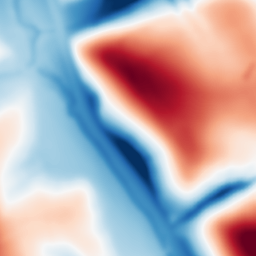
Category: multiscale
Decomposition family: dog
Decomposition parameters: sigma_low: 3
sigma_high: 50
Upsampling method: regularized
Upsampling parameters: scale: 2
lambda_reg: 0.01
Upsampling scale: 2